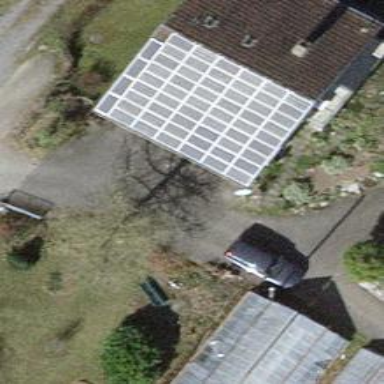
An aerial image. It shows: Solar power generator with photovoltaic panels.